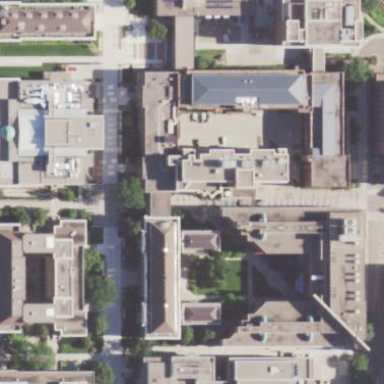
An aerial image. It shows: University building.